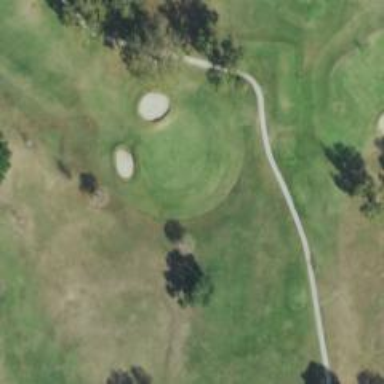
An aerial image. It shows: View of golf hole.